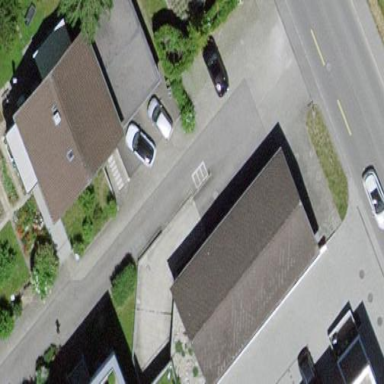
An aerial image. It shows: Service building.